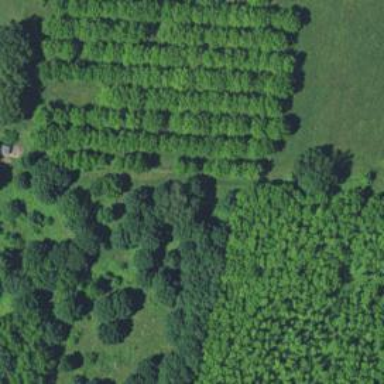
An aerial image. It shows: Plant nursery specializing in trees.